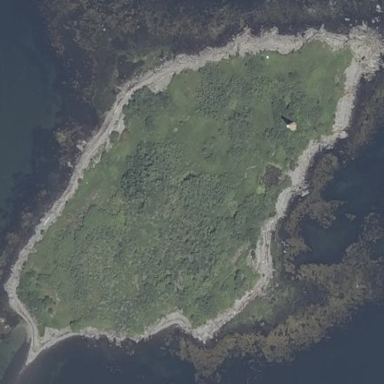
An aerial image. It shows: Islet along the natural coastline.